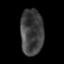
Tissue: lung
Cell type: Myeloid cells
Senescence score: 0.1435
Nuclear area (px): 1033
Mean DAPI intensity: 63.321